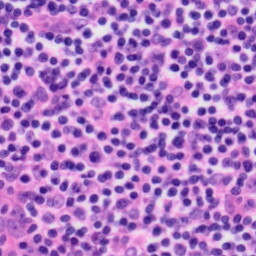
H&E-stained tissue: Tonsil